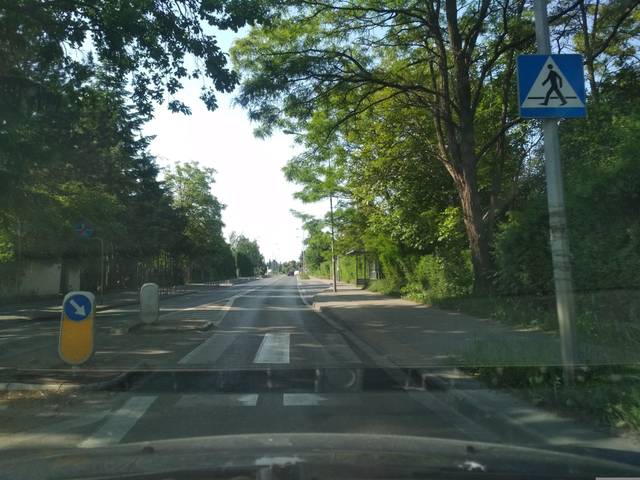
Region: Germany
Coordinates: 51.071, 17.032